Interaction volume radius: 5 \u00c5
Interaction volume height: 25 \u00c5
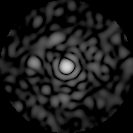
Disorder parameter: 0.7985